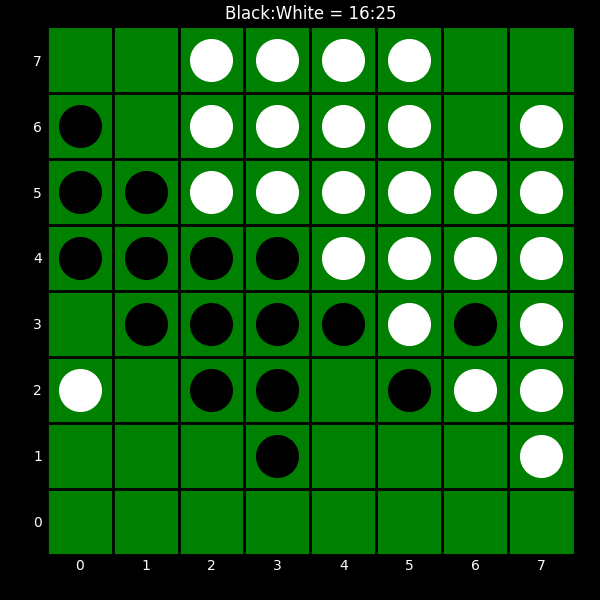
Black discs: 16
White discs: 25